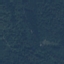
Land use / land cover class: Forest